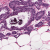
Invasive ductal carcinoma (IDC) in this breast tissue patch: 0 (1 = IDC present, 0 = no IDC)